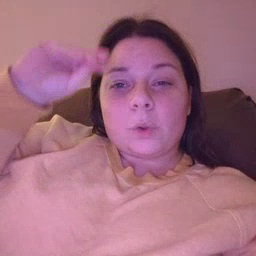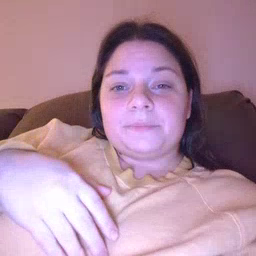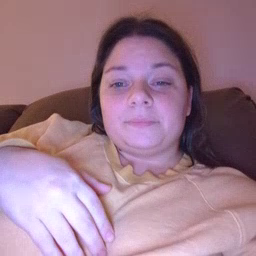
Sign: cowboy